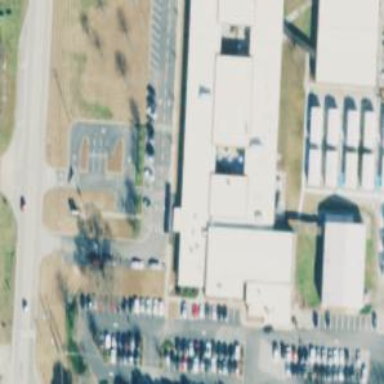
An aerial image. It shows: School building.